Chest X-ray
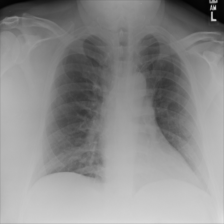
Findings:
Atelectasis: negative
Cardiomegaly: negative
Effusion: negative
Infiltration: negative
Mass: negative
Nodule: negative
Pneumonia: negative
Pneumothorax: negative
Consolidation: negative
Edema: negative
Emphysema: negative
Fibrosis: negative
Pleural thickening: negative
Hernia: negative